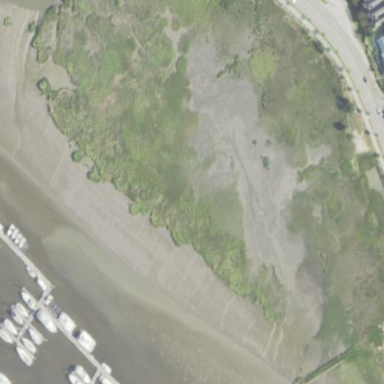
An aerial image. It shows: Saltmarsh wetland.